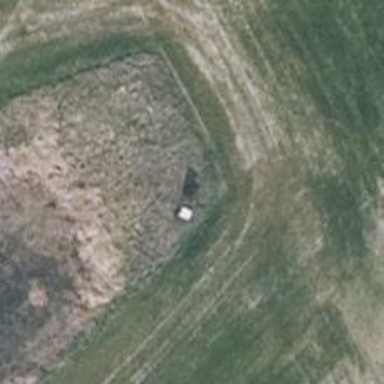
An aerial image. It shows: Hunting stand.